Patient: sex M, age 51
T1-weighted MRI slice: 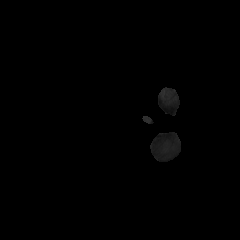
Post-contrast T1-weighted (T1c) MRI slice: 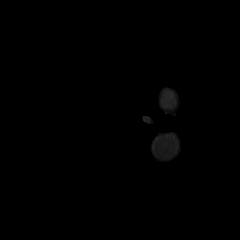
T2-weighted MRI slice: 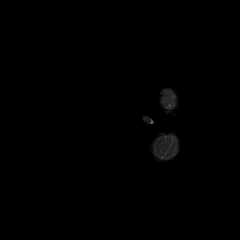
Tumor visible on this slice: no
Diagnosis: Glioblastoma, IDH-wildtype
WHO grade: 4